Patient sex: M
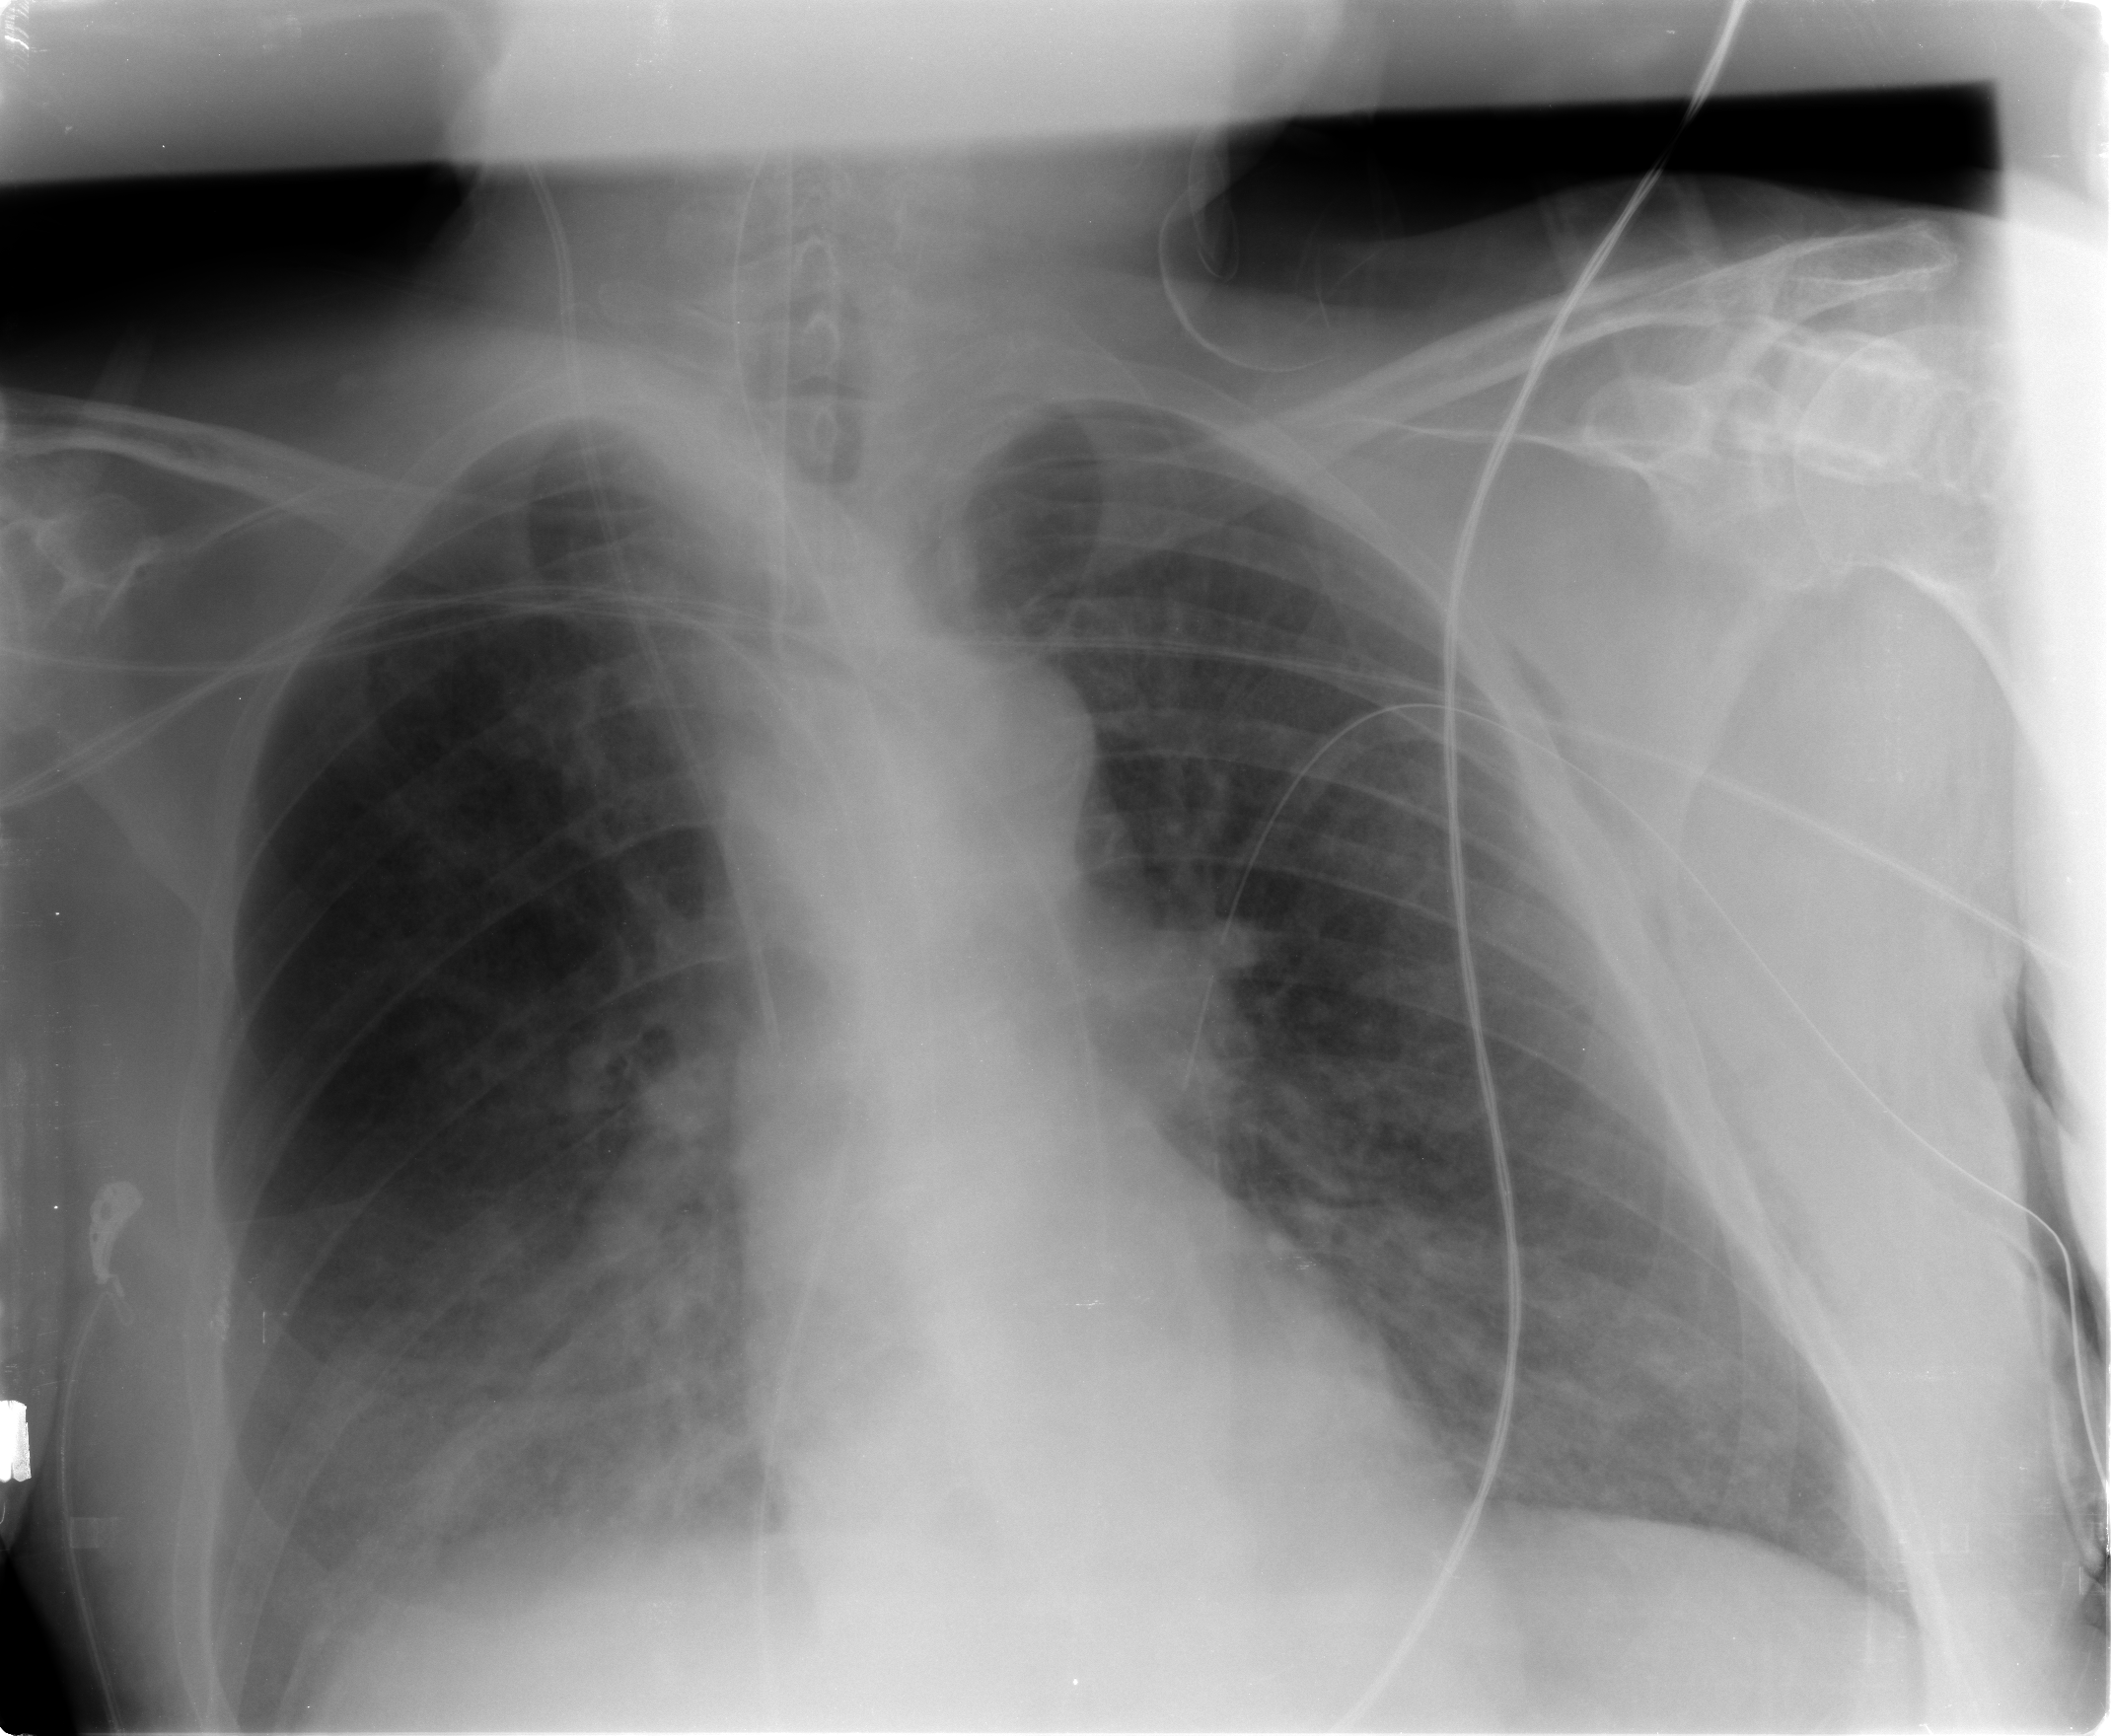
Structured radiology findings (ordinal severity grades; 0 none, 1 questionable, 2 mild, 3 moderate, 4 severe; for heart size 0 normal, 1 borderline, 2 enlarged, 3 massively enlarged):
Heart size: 0
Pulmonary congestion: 2
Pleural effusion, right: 2
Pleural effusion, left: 1
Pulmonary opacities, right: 2
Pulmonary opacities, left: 1
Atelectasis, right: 2
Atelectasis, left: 2